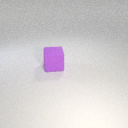
large purple rubber cube